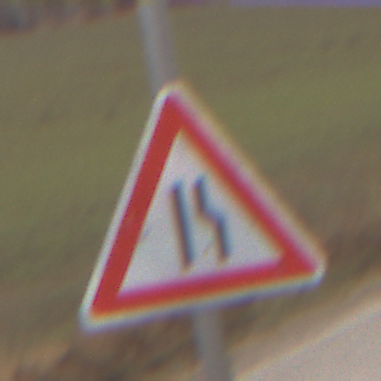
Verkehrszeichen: EinseitigVerengteFahrbahnRechts
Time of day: Midday
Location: Outdoor (RoadRail)
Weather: Overcast
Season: NotSpecified
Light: Natural